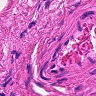
Metastatic tissue present: no